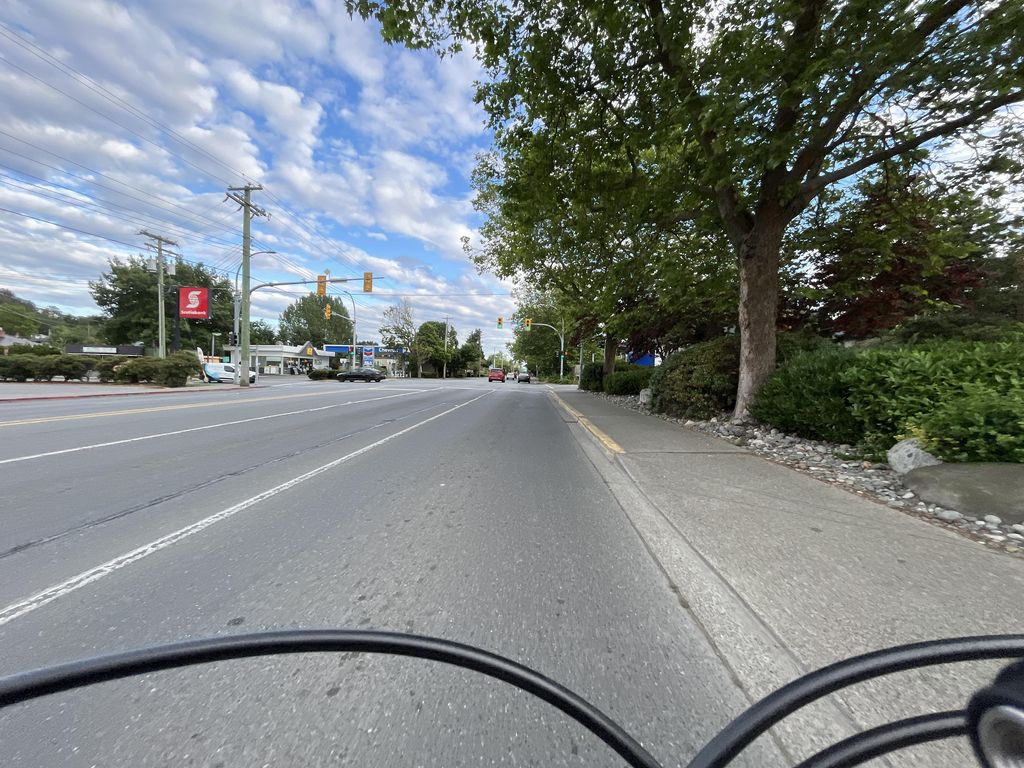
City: victoria